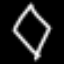
Label: diamond